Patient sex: M
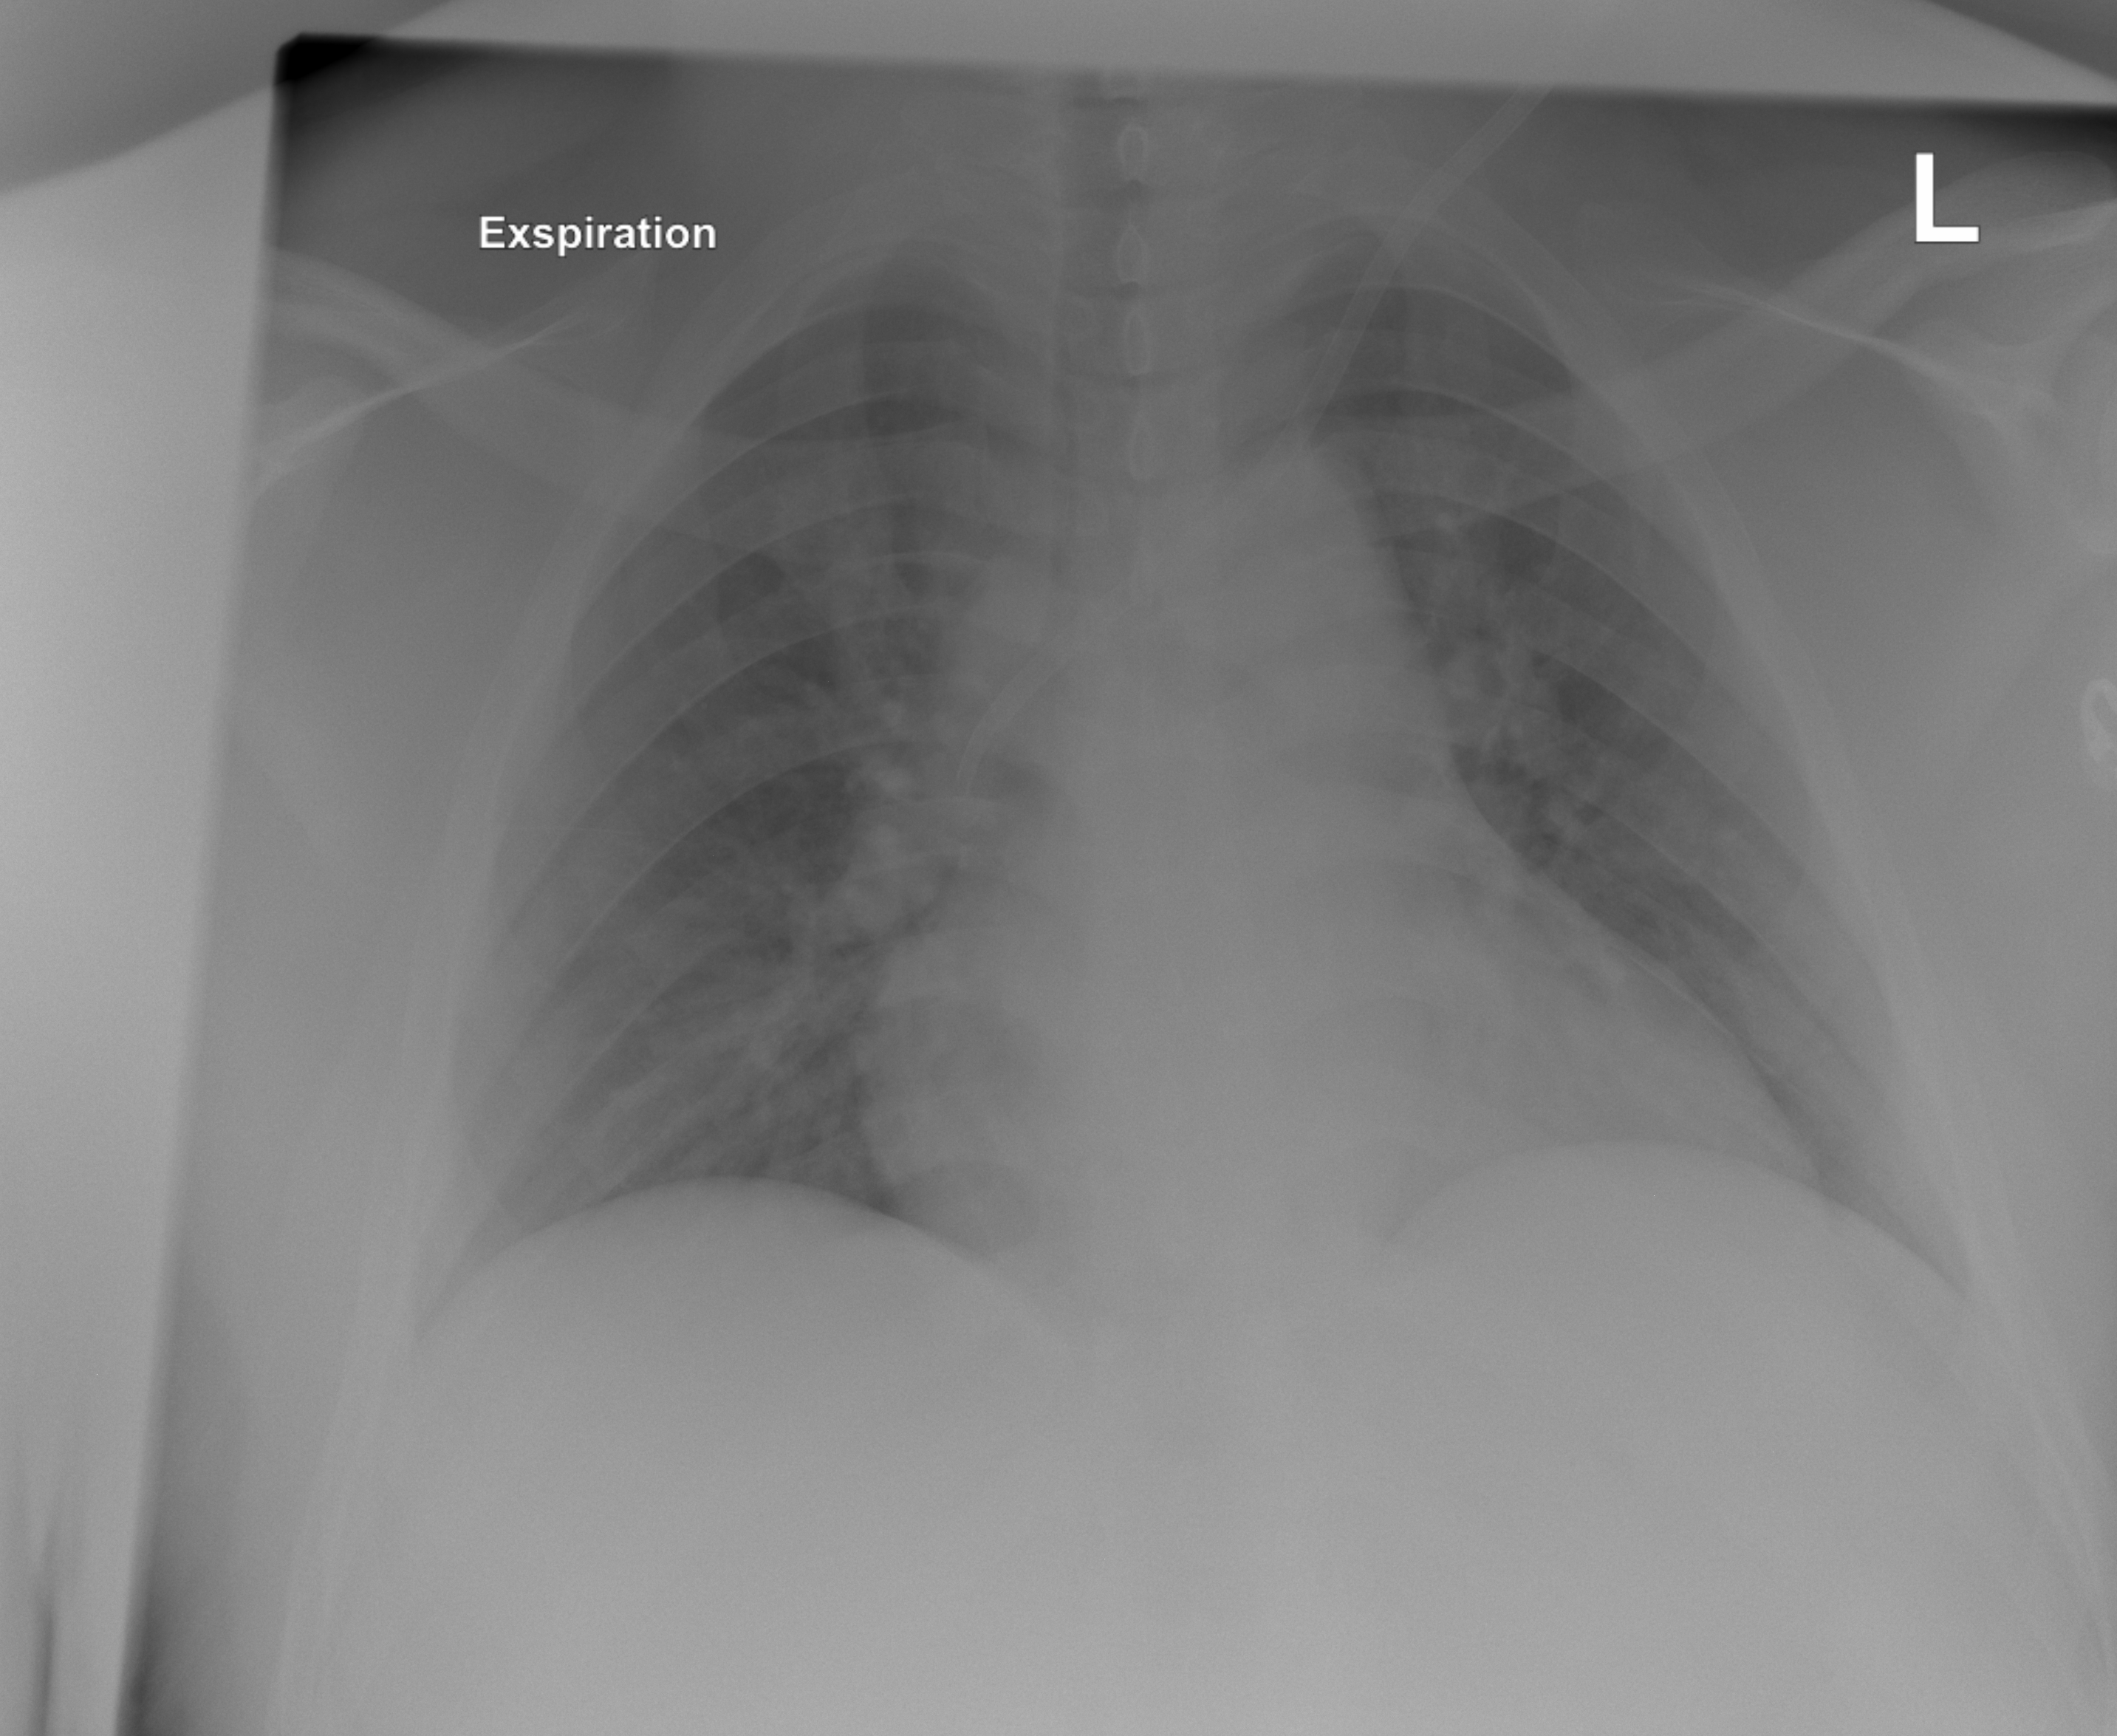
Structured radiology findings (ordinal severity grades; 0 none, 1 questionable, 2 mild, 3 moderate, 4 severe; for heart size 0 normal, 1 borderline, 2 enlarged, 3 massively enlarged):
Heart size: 2
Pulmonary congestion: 1
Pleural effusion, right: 0
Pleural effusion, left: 0
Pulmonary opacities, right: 0
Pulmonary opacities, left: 0
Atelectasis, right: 0
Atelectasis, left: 0